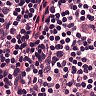
Metastatic tissue present: no